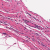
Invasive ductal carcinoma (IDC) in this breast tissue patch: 0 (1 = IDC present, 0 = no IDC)